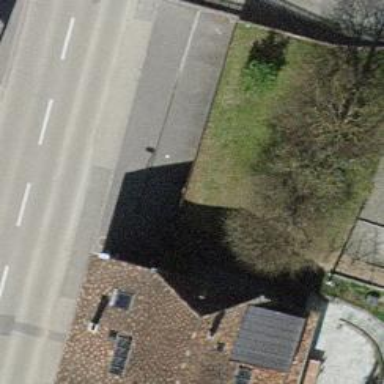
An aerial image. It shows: Group of garages.